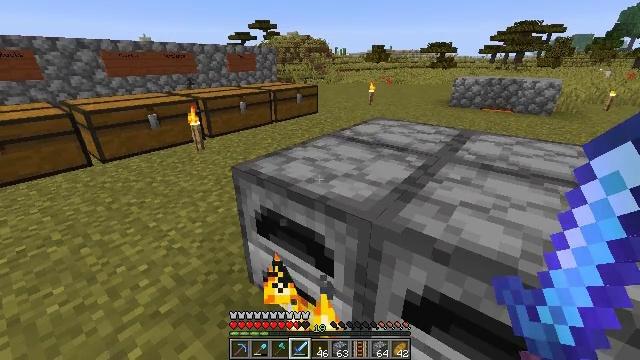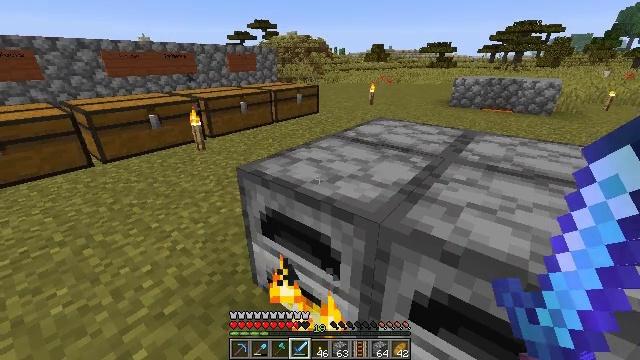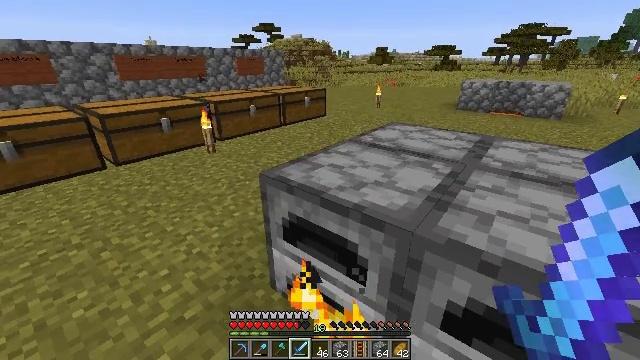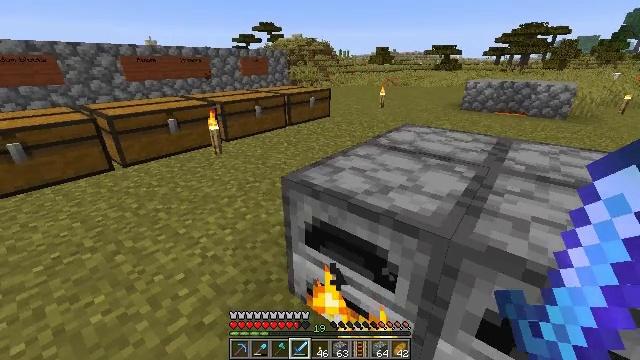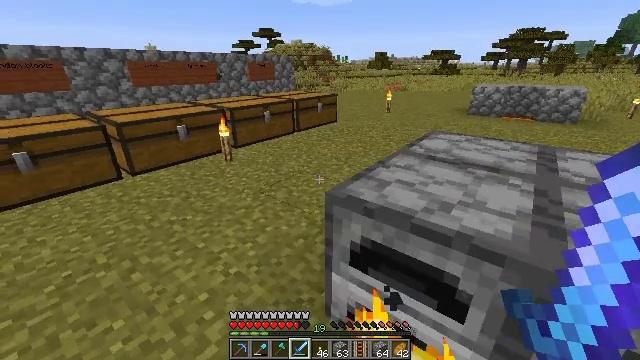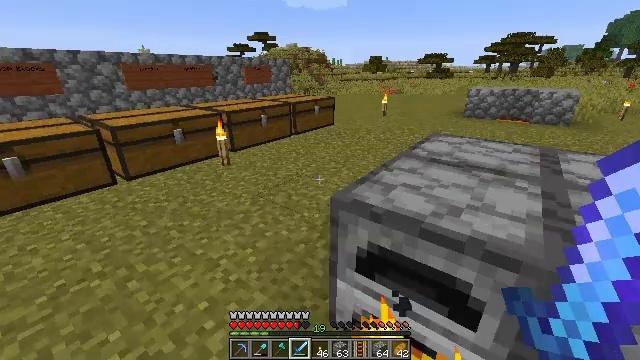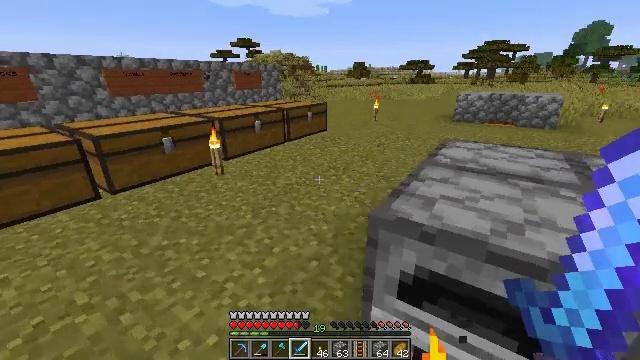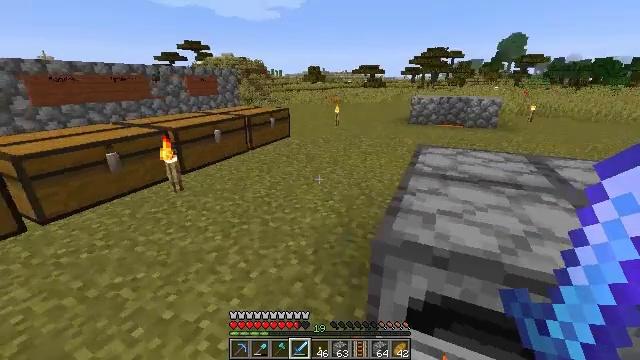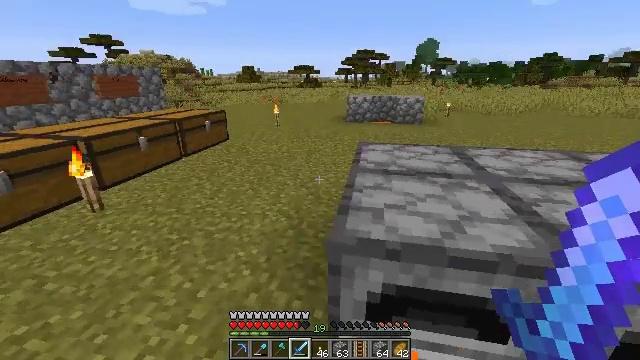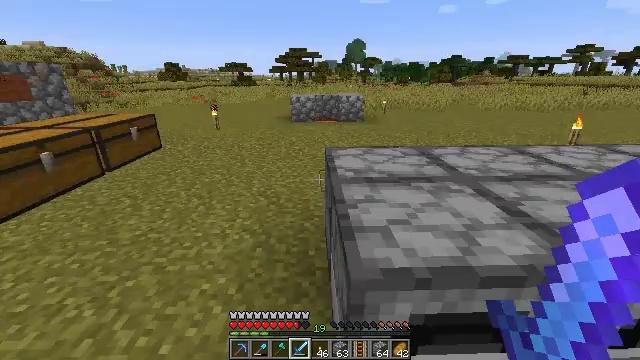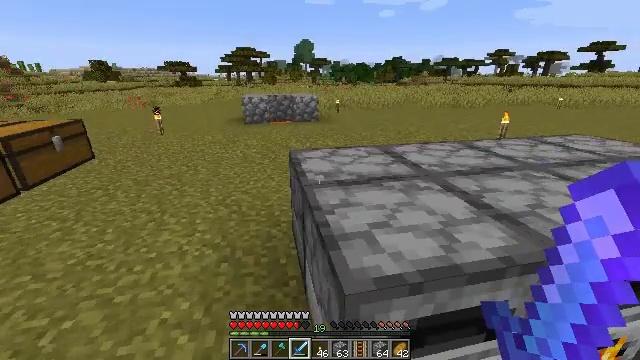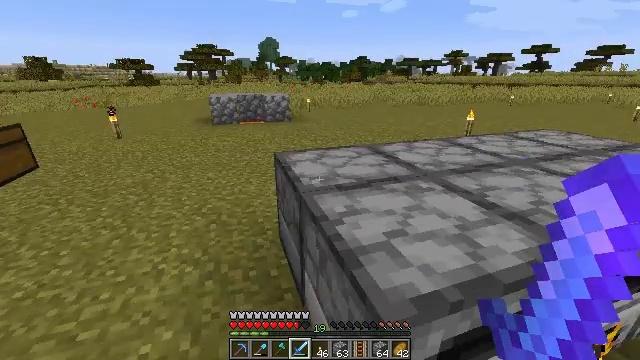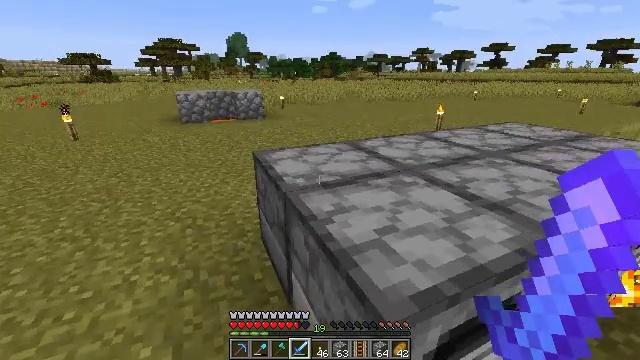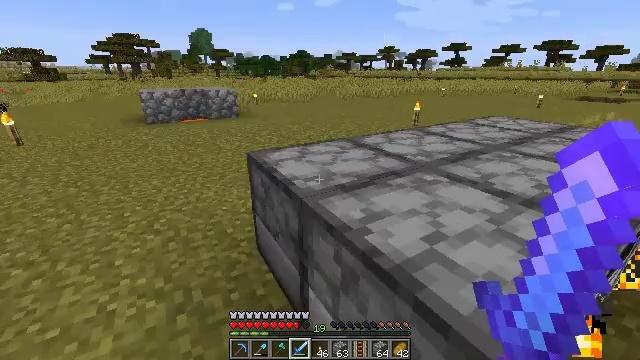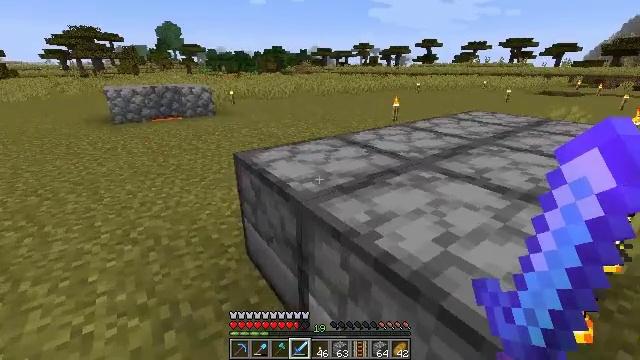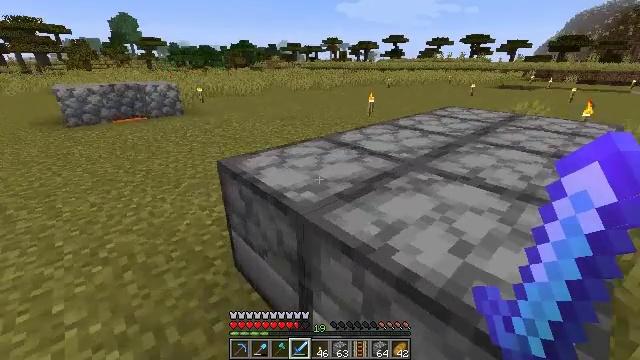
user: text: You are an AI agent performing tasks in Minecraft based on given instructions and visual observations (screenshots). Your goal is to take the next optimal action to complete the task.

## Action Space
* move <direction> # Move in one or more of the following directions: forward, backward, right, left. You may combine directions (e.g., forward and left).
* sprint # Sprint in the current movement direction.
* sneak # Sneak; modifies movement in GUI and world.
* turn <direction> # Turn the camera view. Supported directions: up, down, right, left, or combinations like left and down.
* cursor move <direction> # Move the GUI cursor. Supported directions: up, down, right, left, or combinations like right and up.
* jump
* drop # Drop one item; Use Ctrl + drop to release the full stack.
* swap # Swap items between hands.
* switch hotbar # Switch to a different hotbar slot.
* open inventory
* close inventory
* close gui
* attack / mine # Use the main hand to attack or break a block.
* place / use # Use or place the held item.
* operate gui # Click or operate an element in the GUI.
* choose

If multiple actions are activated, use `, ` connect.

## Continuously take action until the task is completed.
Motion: motion action
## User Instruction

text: Remove a granite from the inventory.
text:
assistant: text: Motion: move left
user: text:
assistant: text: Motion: move left
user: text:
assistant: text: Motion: move forward and move left
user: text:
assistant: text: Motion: move forward and move left
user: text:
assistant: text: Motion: move forward and move left, turn right
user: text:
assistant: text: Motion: move forward and move left, turn right and up
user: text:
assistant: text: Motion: move forward and move left, turn right
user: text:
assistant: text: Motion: move forward and move left, turn right
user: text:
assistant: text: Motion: move forward and move left, turn right
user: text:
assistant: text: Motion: move forward and move left, turn right
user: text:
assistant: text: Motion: move forward and move left, turn right
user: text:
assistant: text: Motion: move forward and move left, turn right
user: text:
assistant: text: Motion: move forward and move left, turn right
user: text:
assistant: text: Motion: move forward and move left, turn right
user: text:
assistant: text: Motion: move forward and move left, turn right
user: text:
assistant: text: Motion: move forward and move left, turn right
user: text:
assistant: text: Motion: move forward and move left, turn right
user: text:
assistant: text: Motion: move forward and move left, turn right
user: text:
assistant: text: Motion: move forward and move left, turn right
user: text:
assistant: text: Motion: no_op
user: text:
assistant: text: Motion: no_op
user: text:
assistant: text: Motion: no_op
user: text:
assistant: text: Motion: no_op
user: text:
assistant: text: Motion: no_op
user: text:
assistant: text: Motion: turn right and down
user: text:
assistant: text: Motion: turn right and down
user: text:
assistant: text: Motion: turn right and down
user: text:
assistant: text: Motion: turn right
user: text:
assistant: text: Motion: no_op
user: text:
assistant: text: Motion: no_op